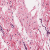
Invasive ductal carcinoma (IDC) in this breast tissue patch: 0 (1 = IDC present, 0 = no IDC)